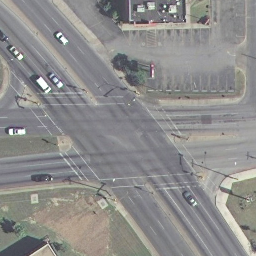
Label: intersection